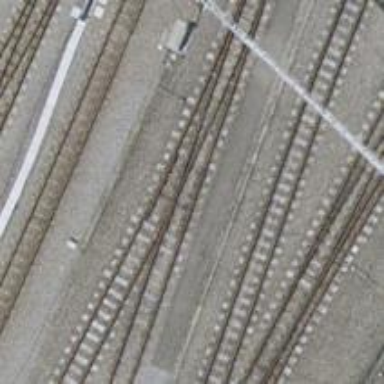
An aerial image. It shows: Narrow-gauge railway service yard with 1 track. The railway is electrified with contact line.